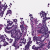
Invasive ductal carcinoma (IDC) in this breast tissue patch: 1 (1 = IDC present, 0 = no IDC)